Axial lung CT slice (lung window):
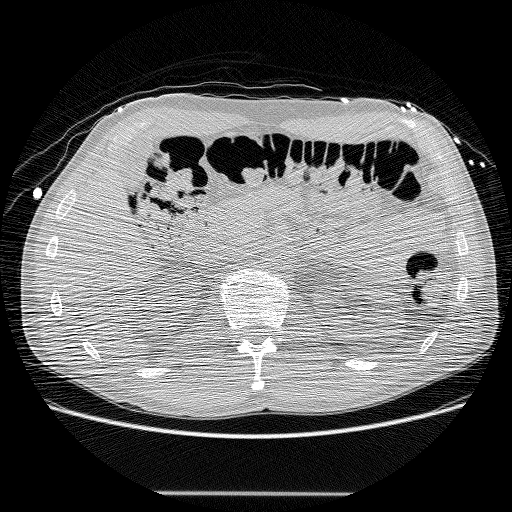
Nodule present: no